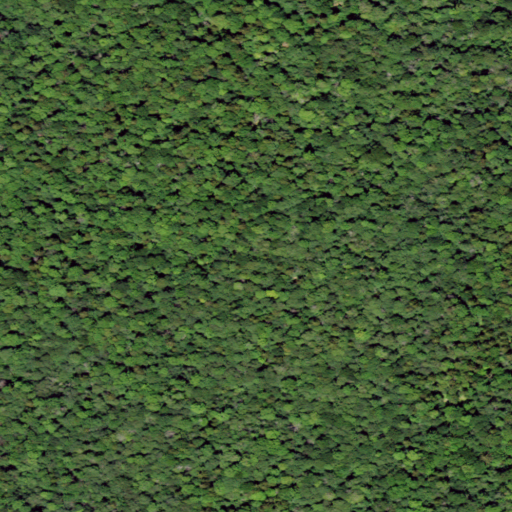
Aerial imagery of mountain in New York named Raymond Hills containing deciduous forest and mixed forest